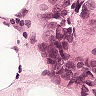
Metastatic tissue present: yes